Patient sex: F
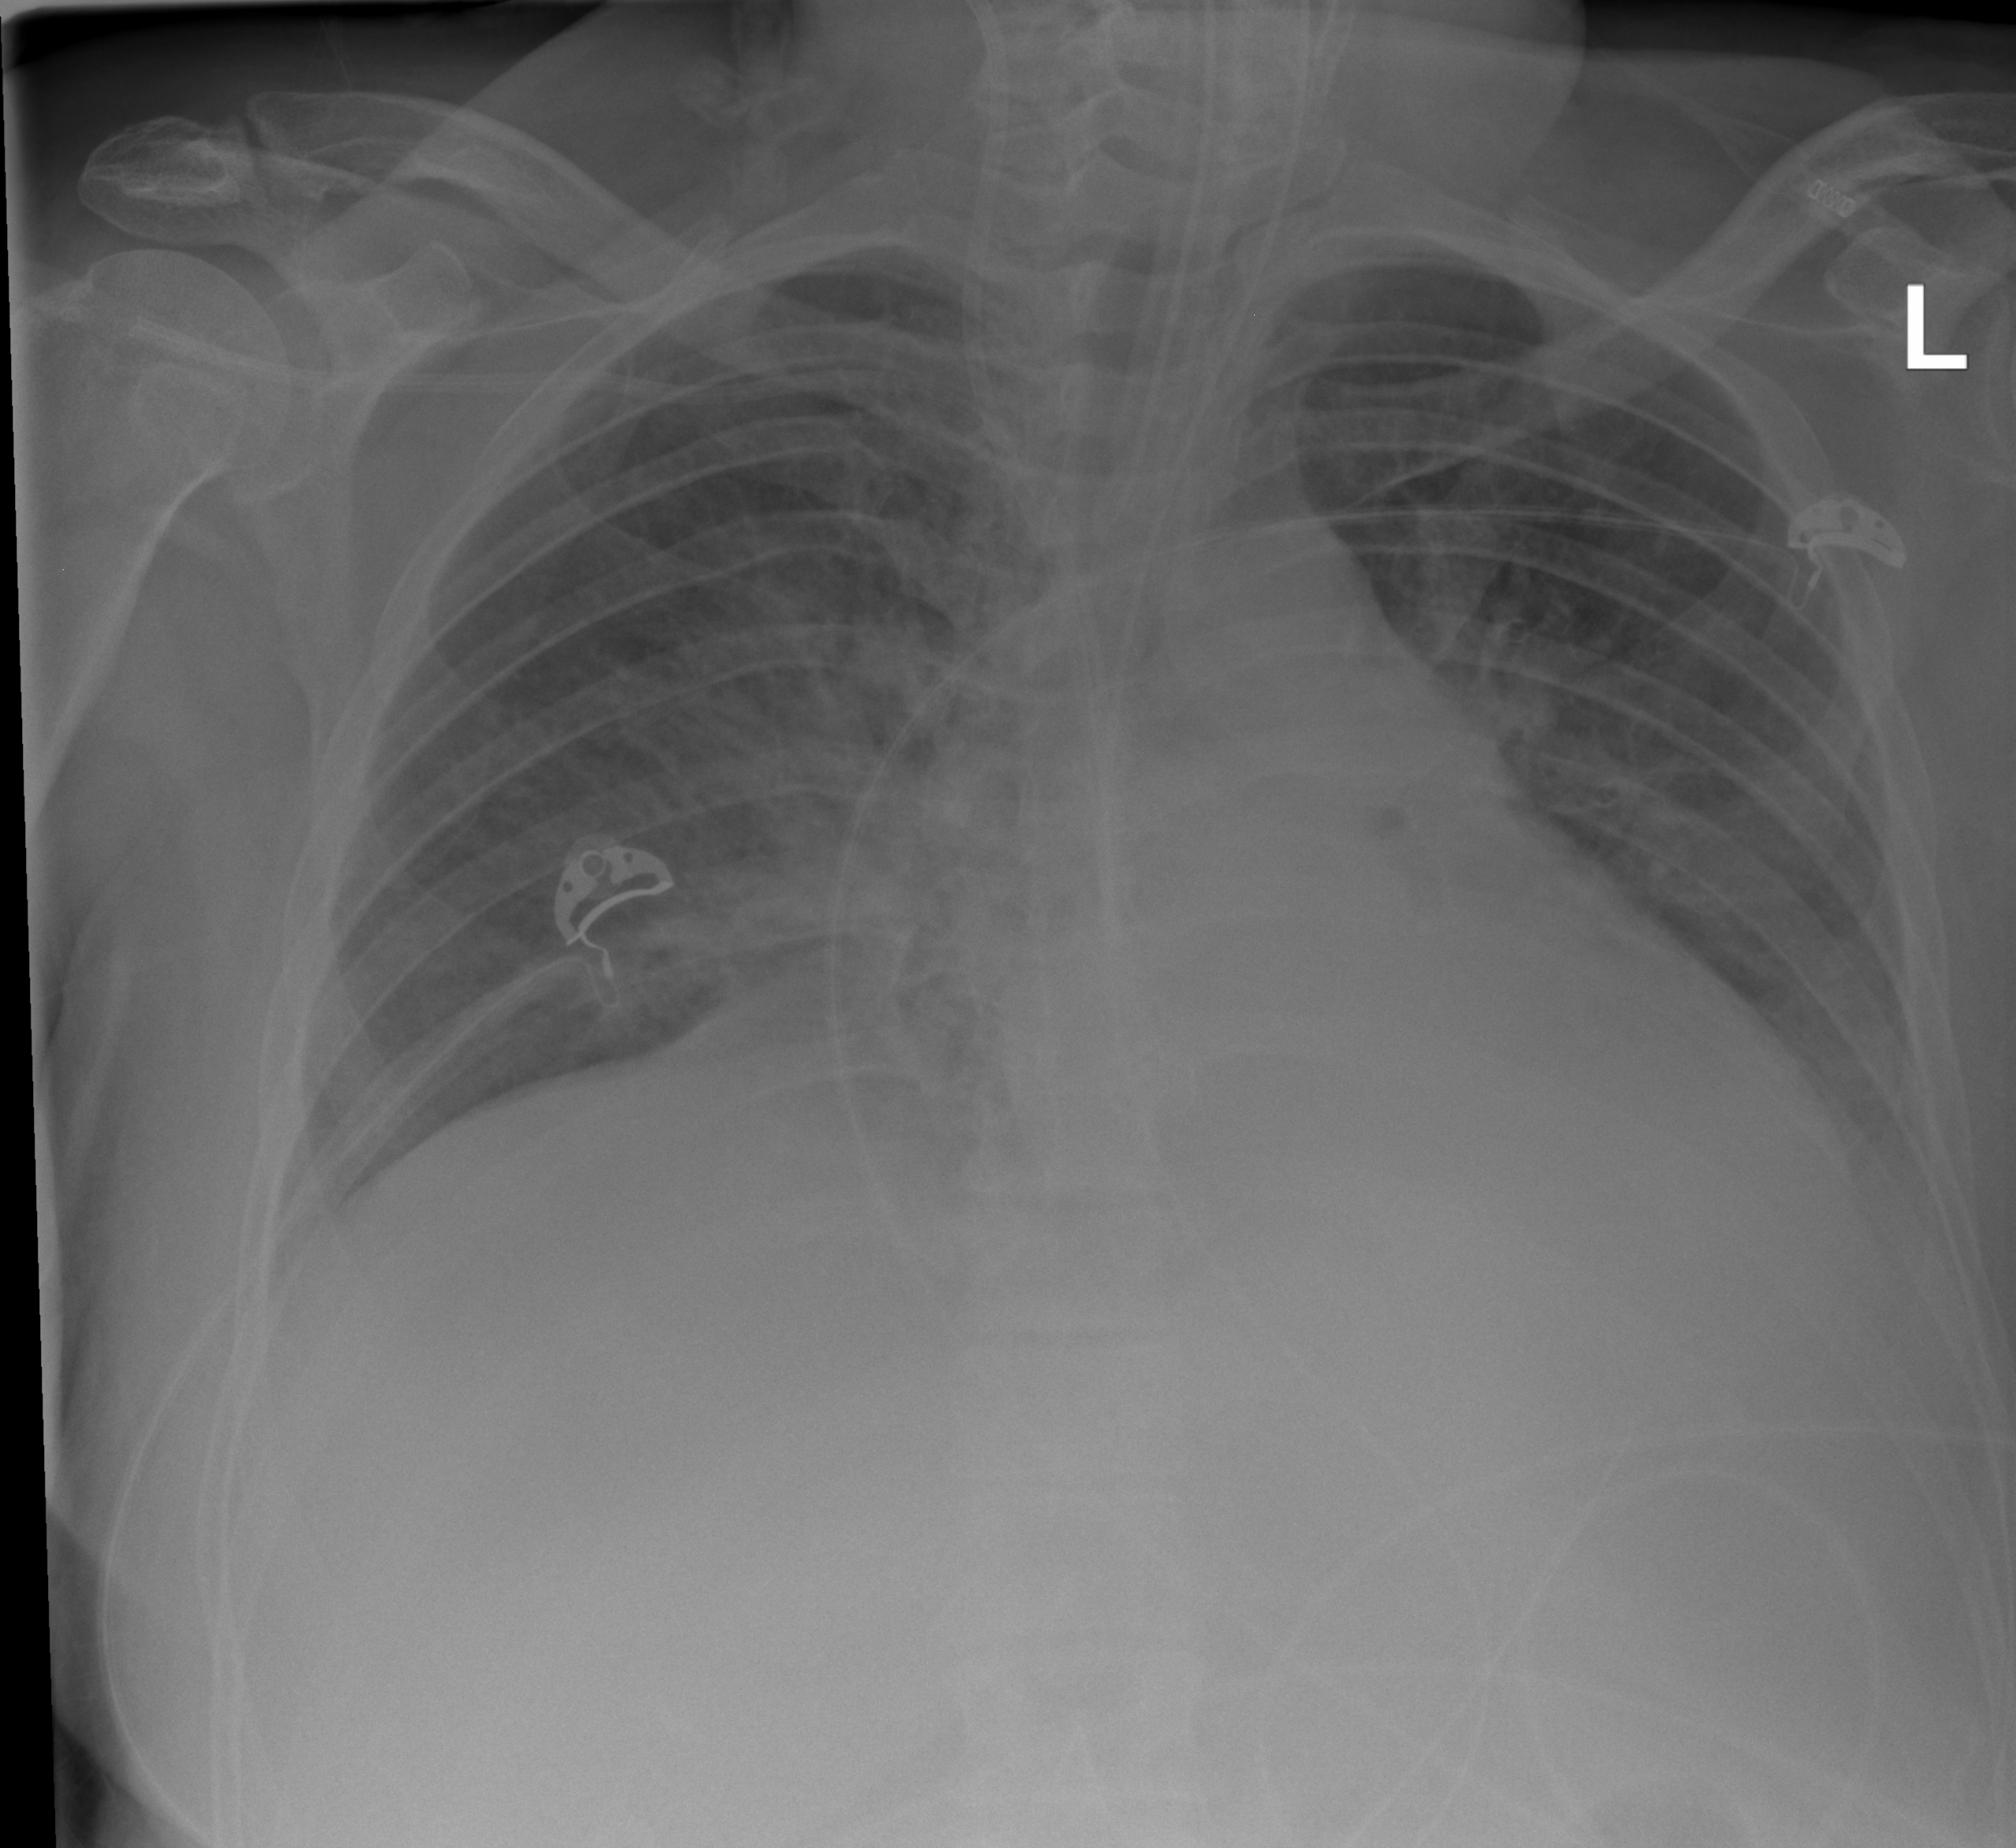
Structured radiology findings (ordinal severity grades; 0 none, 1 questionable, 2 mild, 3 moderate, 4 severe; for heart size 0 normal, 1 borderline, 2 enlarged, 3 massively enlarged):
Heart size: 2
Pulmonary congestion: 2
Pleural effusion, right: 2
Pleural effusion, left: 3
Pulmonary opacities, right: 3
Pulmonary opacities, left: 0
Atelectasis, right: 2
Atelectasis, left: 0